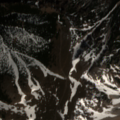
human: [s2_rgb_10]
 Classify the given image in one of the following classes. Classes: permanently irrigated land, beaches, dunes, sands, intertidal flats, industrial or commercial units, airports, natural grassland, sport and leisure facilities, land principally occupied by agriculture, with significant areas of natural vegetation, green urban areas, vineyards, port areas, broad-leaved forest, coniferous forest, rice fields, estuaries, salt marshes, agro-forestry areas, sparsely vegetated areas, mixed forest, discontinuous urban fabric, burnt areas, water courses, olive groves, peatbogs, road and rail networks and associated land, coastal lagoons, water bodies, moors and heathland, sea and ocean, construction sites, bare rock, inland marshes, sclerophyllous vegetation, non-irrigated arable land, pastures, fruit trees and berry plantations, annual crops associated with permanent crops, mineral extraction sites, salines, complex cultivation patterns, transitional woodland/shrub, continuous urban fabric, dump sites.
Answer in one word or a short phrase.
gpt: coniferous forest, mixed forest, natural grassland, moors and heathland, bare rock, sparsely vegetated areas